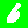
Digit: 6